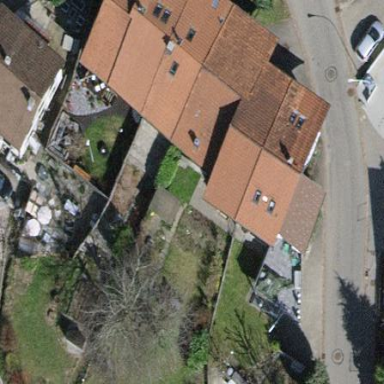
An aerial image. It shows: Terrace building.